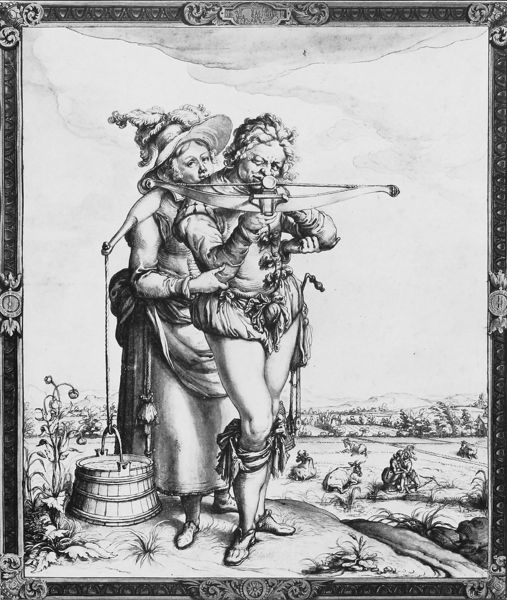
Titel: Der auf den Betrachter zielende Bogenschütze
Künstler: Jacques de Gheyn d. J.
Schlagwörter: mann, wasser, landschaft, frau, hintergrund, hut, zeichnung, kleidung, rahmen, tragen, portrait, kühe, gewand, paar, pflanzen, frontal, schulter, gefäß, druck, schwarz-weiss, satyr, mittelalter, armbrust, eimer, führen, wasserträgerin, gewnad, zielen, wasserträger